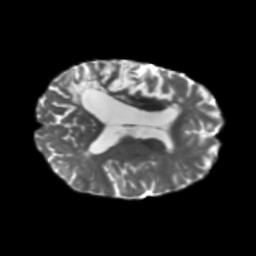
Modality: T2w
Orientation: axial
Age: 69
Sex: female
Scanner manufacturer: siemens
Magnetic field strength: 3 T
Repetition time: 5.25 s
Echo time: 0.08 s